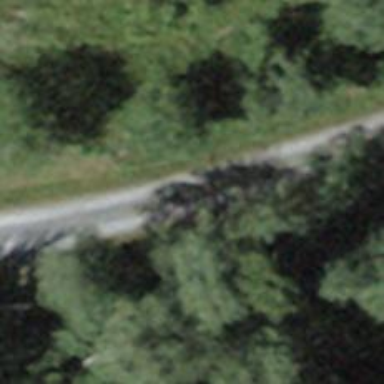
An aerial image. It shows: Gravel track road.